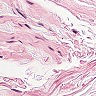
Metastatic tissue present: no